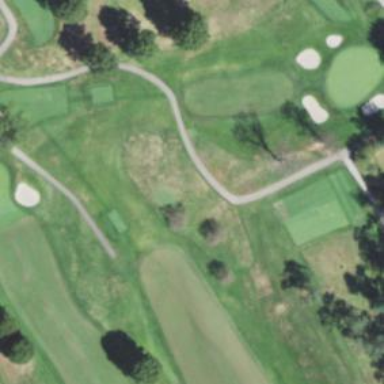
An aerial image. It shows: Rough area on grassy golf course.